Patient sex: F
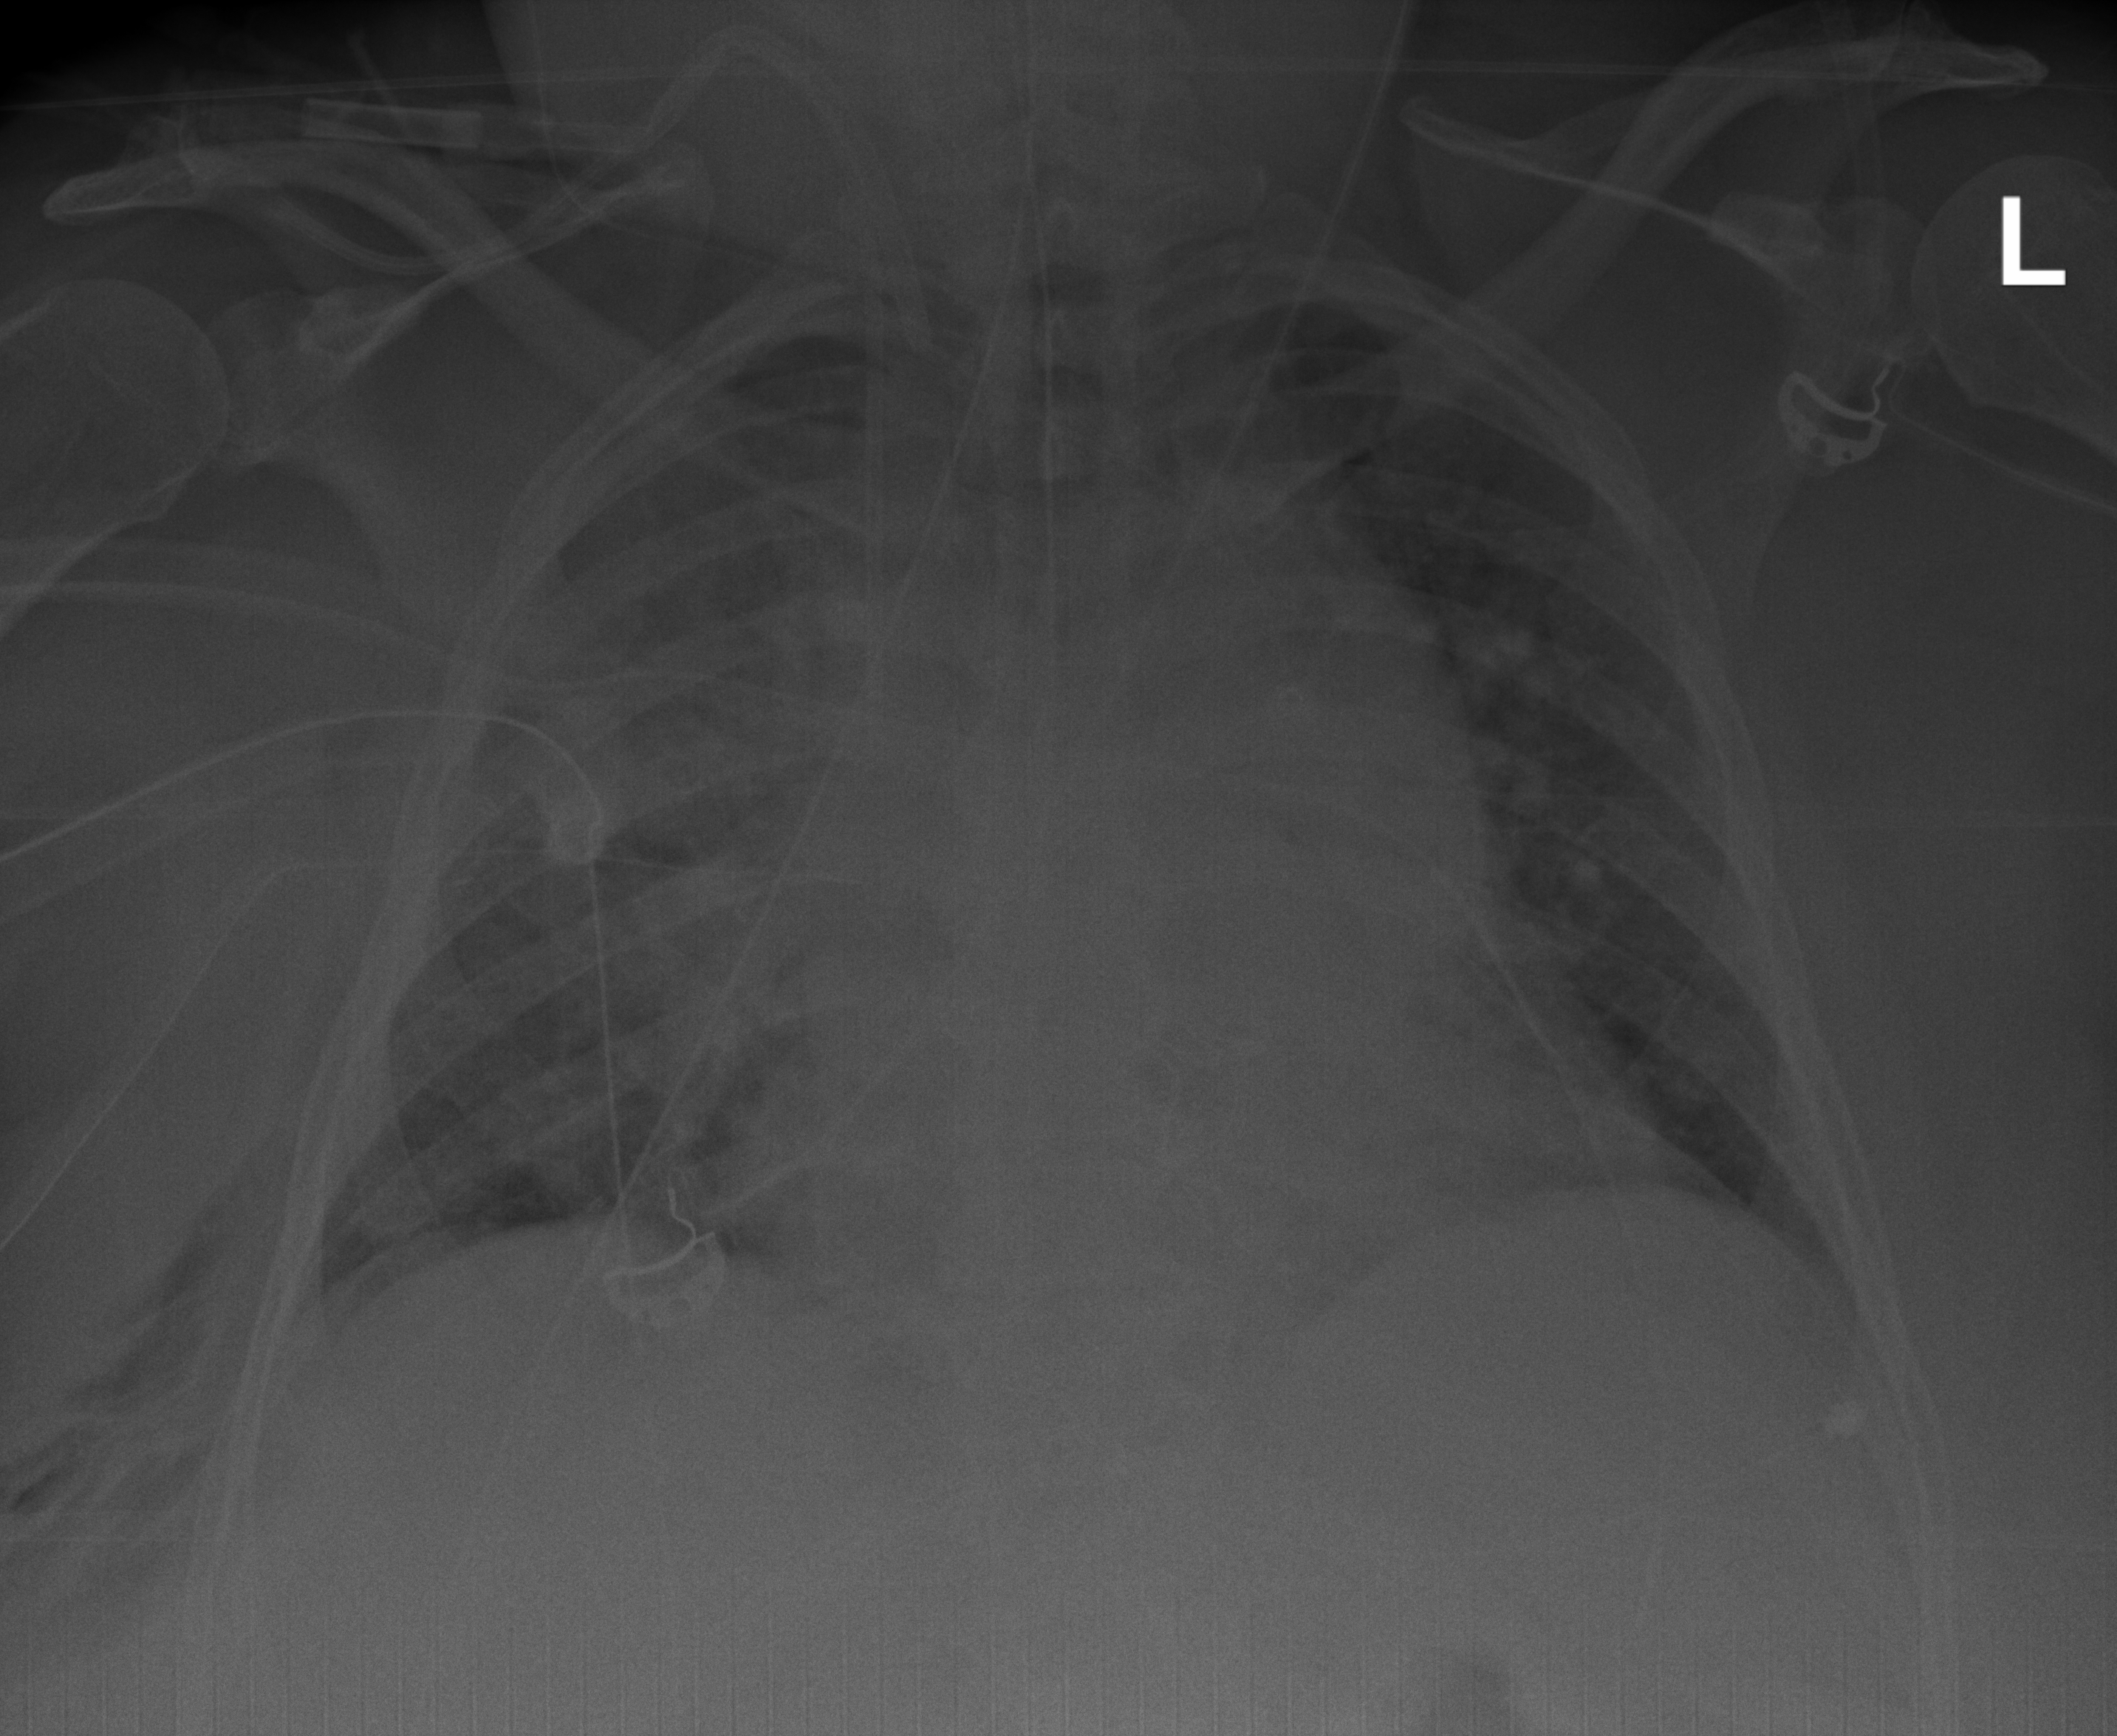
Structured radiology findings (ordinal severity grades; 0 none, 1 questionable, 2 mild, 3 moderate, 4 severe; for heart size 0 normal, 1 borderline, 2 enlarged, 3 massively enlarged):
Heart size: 2
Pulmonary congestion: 2
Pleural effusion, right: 0
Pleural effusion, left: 0
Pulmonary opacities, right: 4
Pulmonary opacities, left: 2
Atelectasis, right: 3
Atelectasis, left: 0